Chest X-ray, PA view. Patient: 65 years old, sex F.
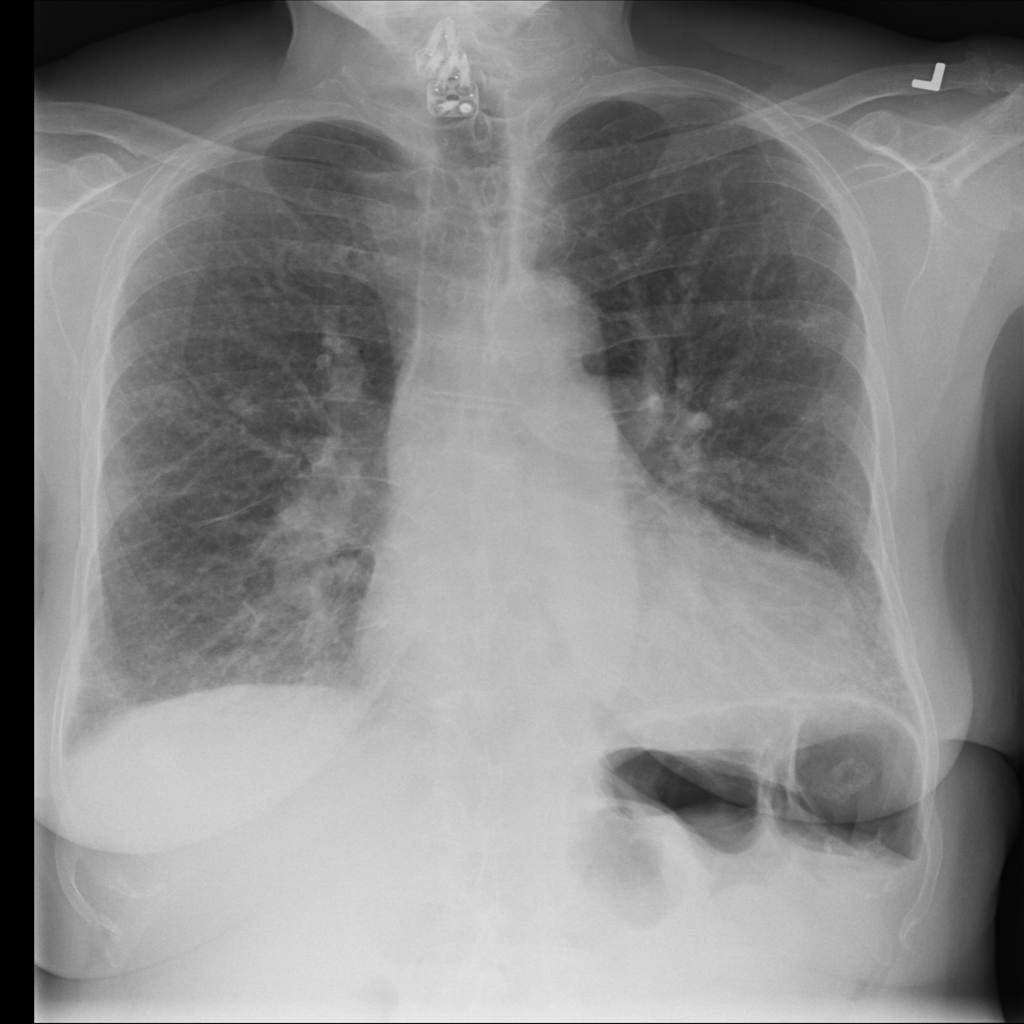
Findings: Infiltration, Nodule